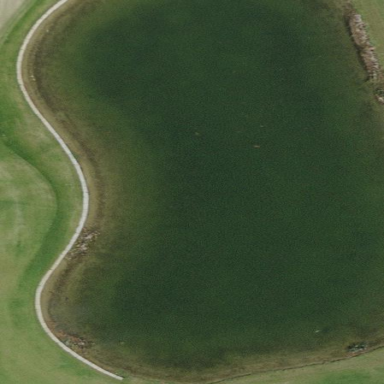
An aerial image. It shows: Pond surrounded by natural water.